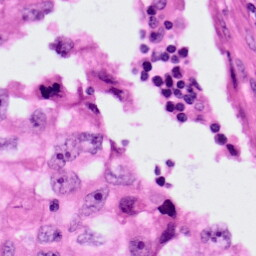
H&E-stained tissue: Lung